Question: The Excel Print Preview UI has a 3 print settings:
1. Print Active Sheets
2. Print Entire Workbook
3. Print Selection
I'm generating an Excel Workbook on the fly using 'EPPlus' and would like to have the 'Print Entire Workbook' option selected by default. I do not see where to set this in the 'PrintArea' setting.
I tried setting it in the UI, saving the workbook locally and opening it with EPPlus and the 'PrintArea' of each 'Worksheet' was null. Setting the 'PrintArea' to null does not change this print setting, it remains 'Print Active Sheets'.
How do I set the 'Print Entire Workbook' print setting using 'EPPlus'?

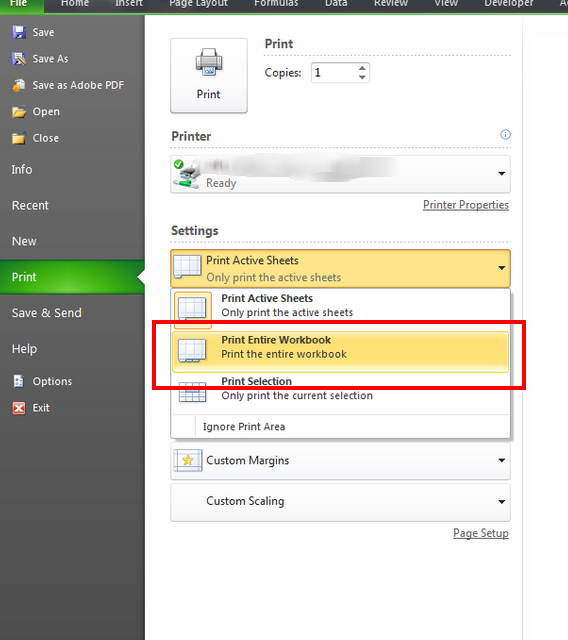
Answer: After further testing, this does not appear to be possible.
Even after selecting "Print Entire Workbook", saving the 'Workbook', closing it, and reopening it, the default "Print Active Sheets" is selected so this leads me to believe that this setting is not stored anywhere in the actual file, just stored within the Excel "session".